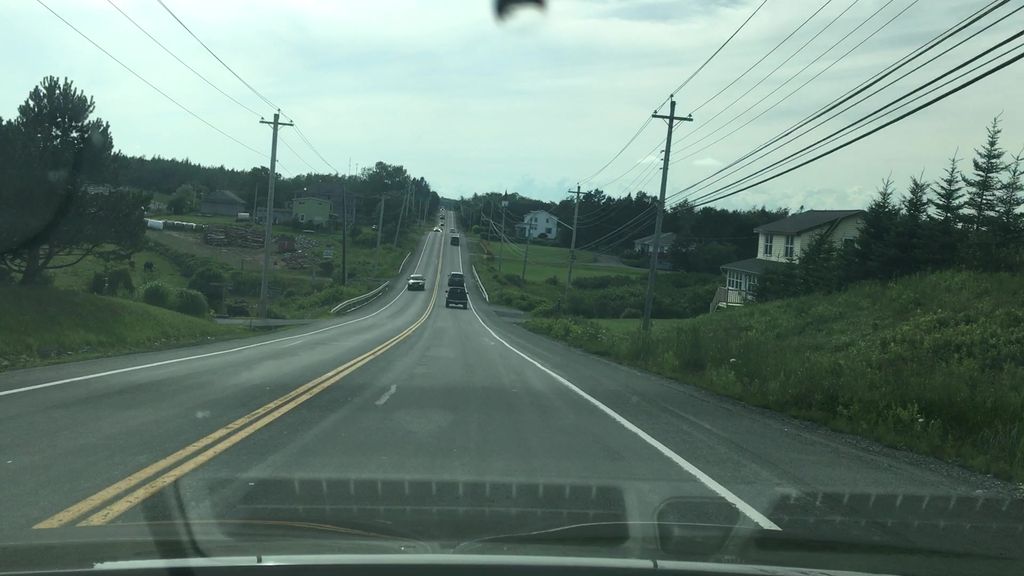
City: halifax